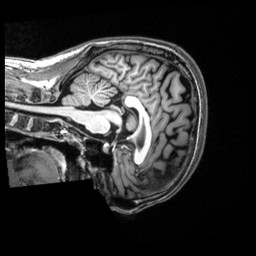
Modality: T1w
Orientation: sagittal
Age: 22
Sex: male
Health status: healthy
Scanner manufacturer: siemens
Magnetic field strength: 3 T
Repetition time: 2.53 s
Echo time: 0.00339 s